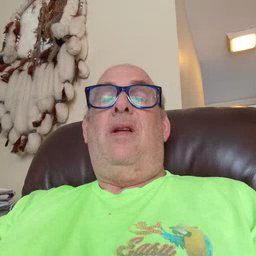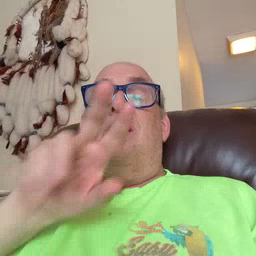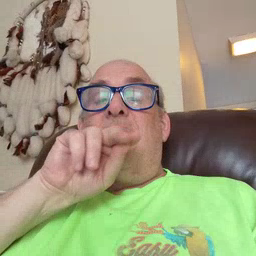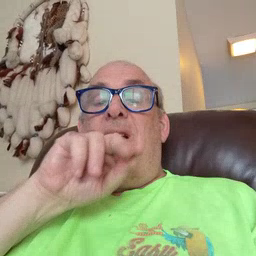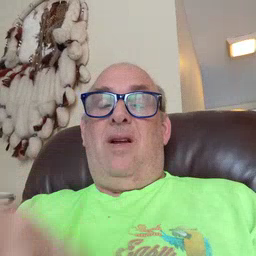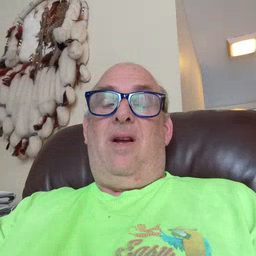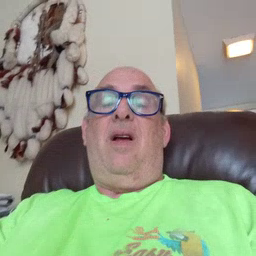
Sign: duck